Interaction volume radius: 10 \u00c5
Interaction volume height: 20 \u00c5
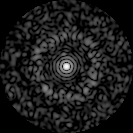
Disorder parameter: 0.8555